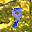
Label: 9